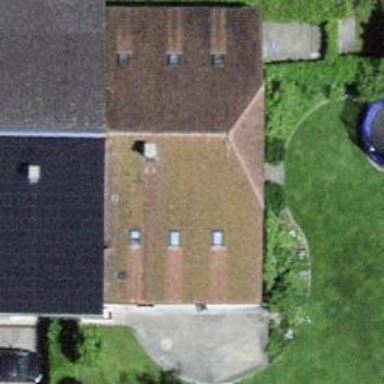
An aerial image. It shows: Farm building.